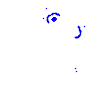
Particle: electron